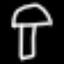
Label: mushroom